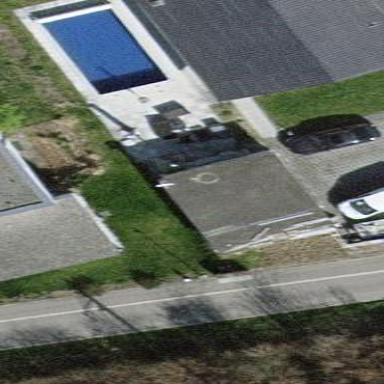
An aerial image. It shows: Garage building.